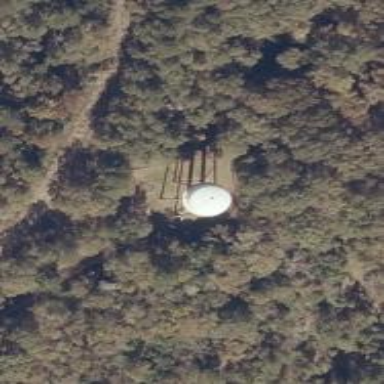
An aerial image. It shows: Water tower that is man-made.